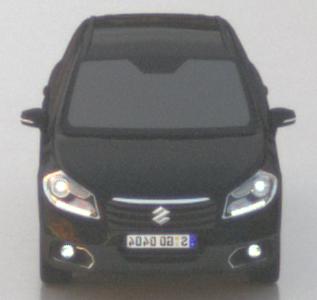
Make: Suzuki
Model: SX4 S-Cross 1.6
Detailed model: SX4 (II) S-Cross
Model produced from: 2013/10
Model produced until: 2015/08
Doors: 5
Color: black
Road condition: wet road
Daytime: sunrise or sunset
Contrast: medium contrast